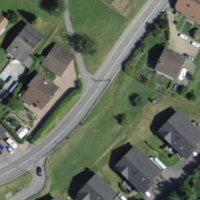
EUNIS habitat code: 55
Species observed at this site:
Cardamine pratensis